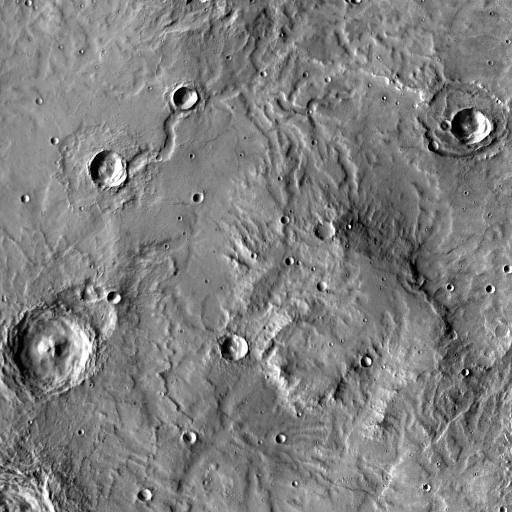
Crater classes present: Background, Other, Layered, Buried, Secondary